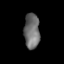
Tissue: lung
Cell type: Epithelial cells
Senescence score: 0.2305
Nuclear area (px): 536
Mean DAPI intensity: 110.034